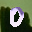
Label: 0